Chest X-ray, PA view. Patient: 41 years old, sex M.
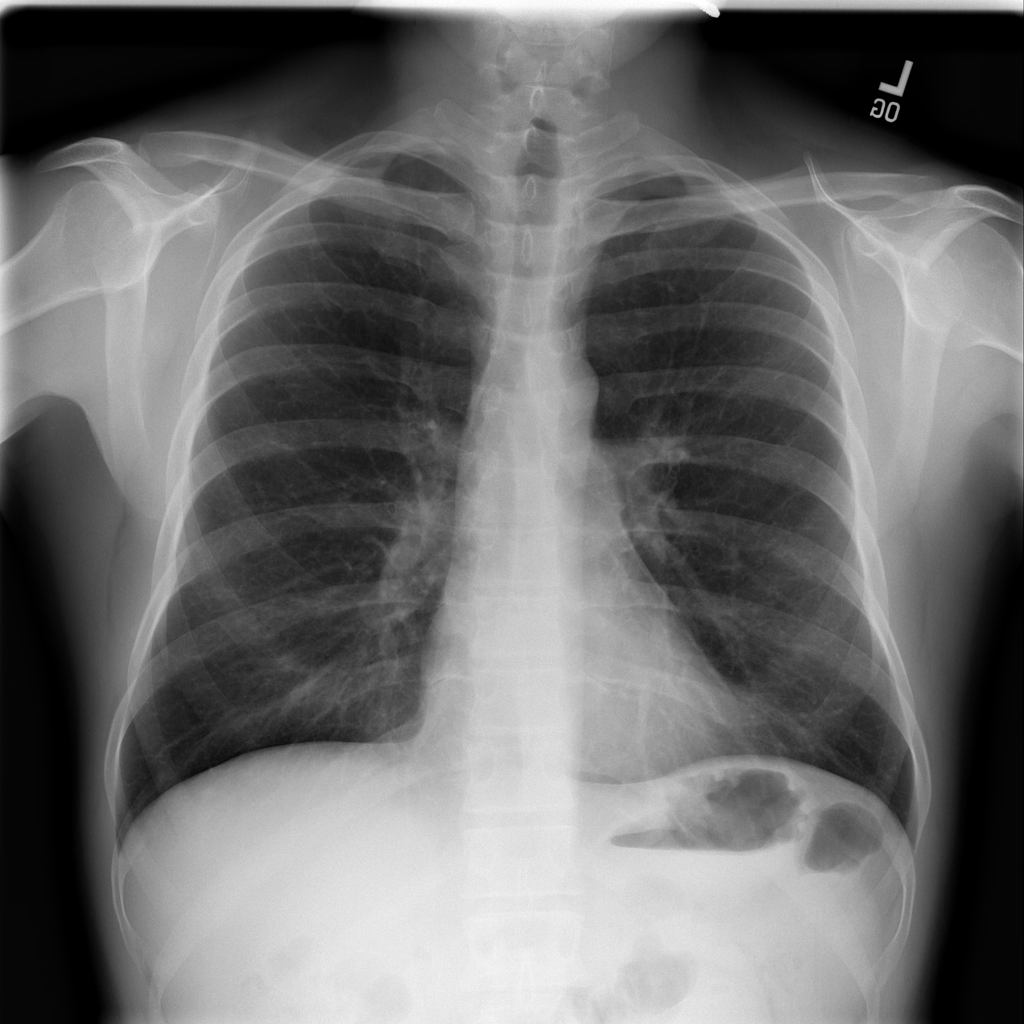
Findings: No Finding